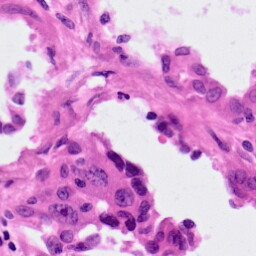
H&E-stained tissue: Lung